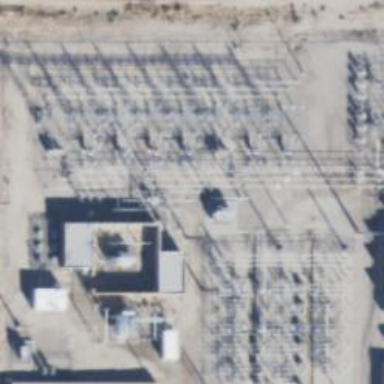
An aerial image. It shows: Switch used for power control.